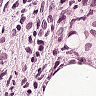
Metastatic tissue present: yes